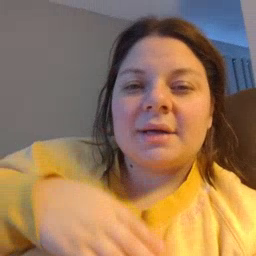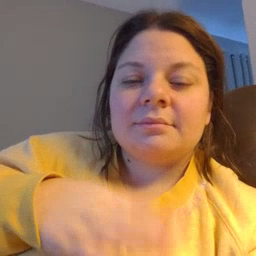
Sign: open